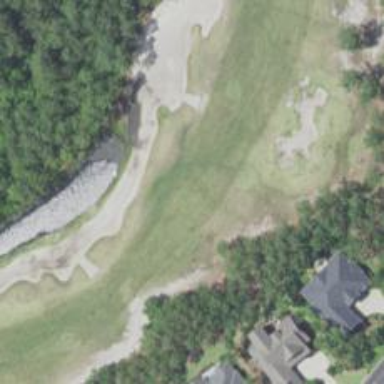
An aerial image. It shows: Golf hole.